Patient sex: M
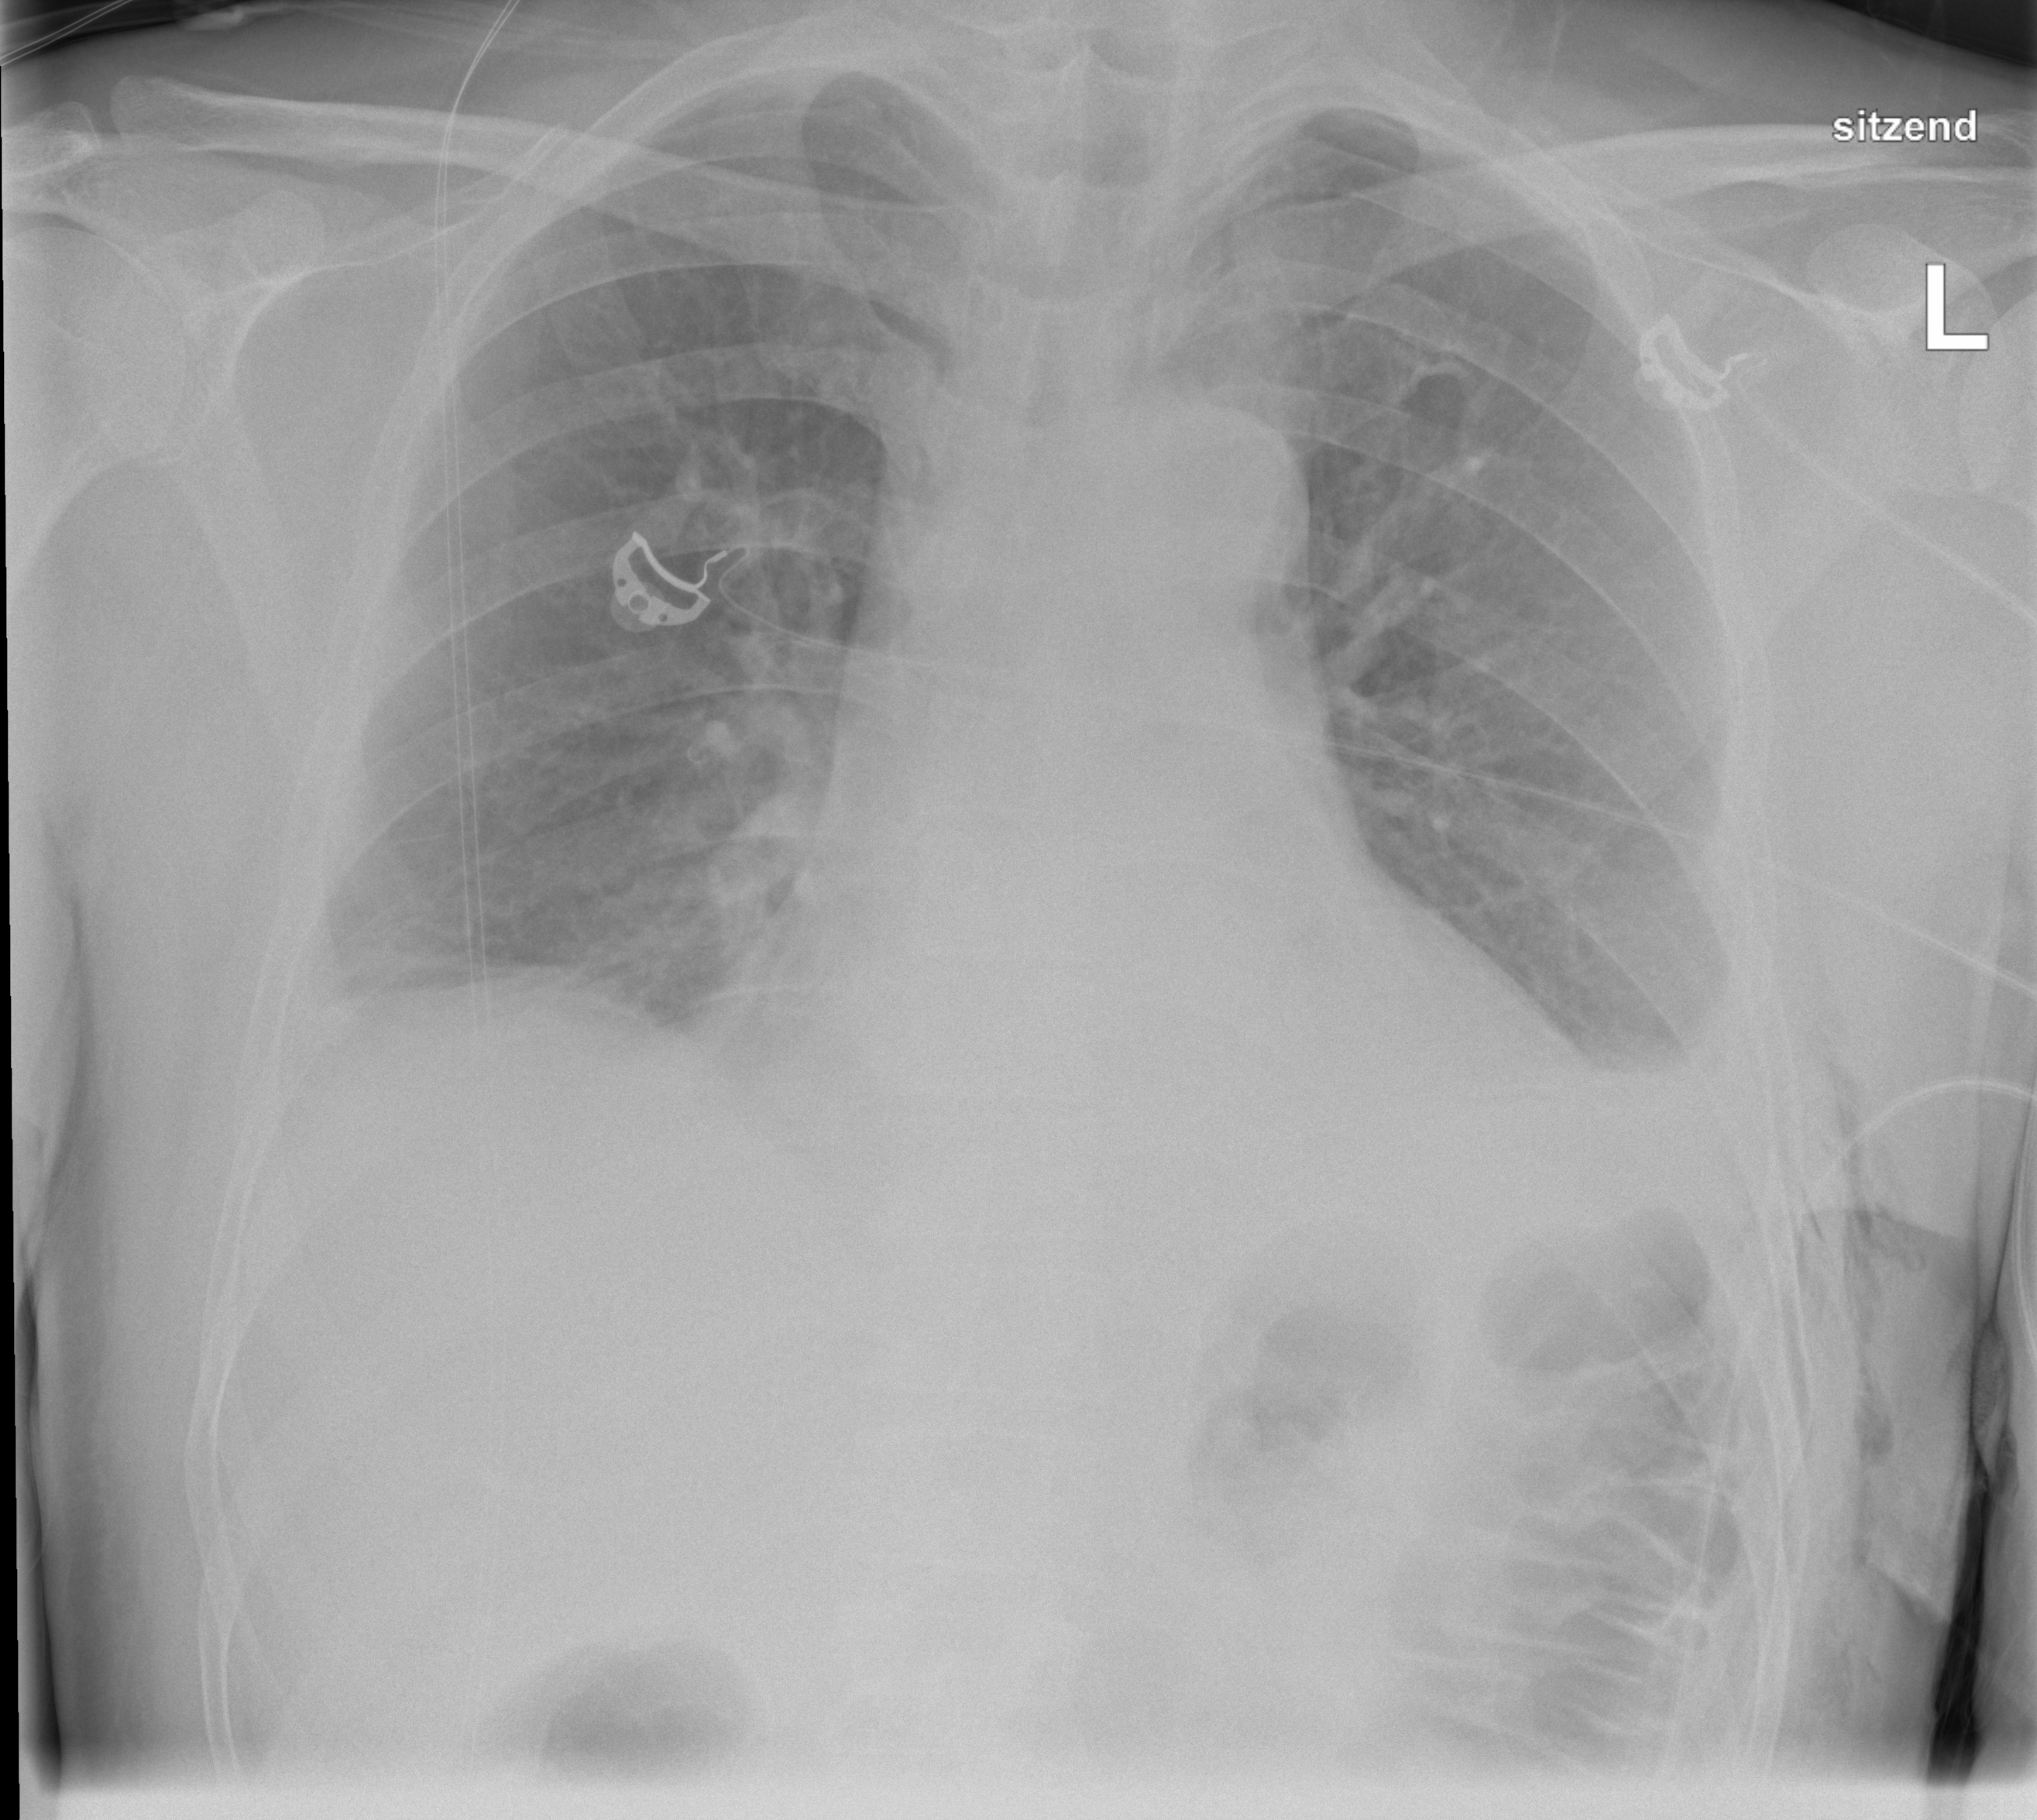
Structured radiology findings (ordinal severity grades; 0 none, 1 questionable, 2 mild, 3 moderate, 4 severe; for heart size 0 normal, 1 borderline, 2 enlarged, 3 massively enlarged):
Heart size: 2
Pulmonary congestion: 0
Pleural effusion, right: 2
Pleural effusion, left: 2
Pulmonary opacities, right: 0
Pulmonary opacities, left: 0
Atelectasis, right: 2
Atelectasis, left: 2